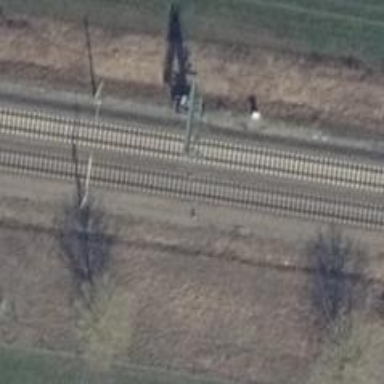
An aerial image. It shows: Railway signal.